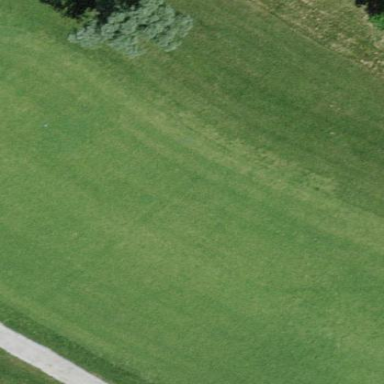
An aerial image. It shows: Golf fairway surrounded by grass.